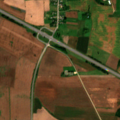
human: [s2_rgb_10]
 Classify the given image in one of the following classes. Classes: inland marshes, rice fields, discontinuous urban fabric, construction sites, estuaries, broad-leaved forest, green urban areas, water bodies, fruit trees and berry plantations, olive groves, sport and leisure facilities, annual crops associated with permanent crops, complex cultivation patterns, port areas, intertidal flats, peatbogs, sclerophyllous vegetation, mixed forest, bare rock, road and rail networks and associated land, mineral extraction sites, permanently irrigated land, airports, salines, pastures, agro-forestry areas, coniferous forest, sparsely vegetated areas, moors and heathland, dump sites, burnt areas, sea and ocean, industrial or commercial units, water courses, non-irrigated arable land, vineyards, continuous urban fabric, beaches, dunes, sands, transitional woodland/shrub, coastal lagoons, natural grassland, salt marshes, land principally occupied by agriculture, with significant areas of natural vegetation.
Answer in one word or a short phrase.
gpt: discontinuous urban fabric, non-irrigated arable land, complex cultivation patterns